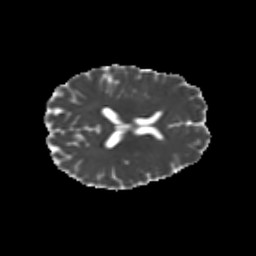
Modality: MD
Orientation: axial
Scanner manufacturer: siemens
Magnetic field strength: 3 T
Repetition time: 9.2 s
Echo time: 0.084 s